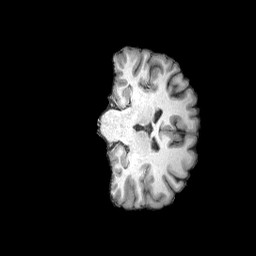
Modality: T1w
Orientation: coronal
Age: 25
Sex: female